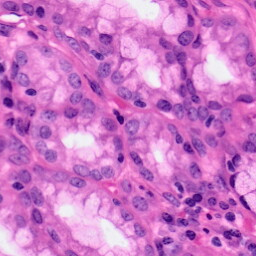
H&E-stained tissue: Pancreatic